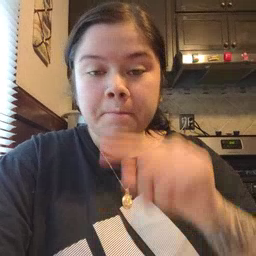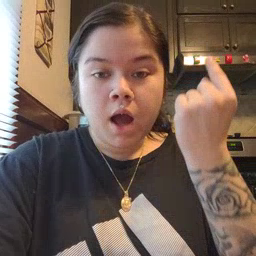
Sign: black